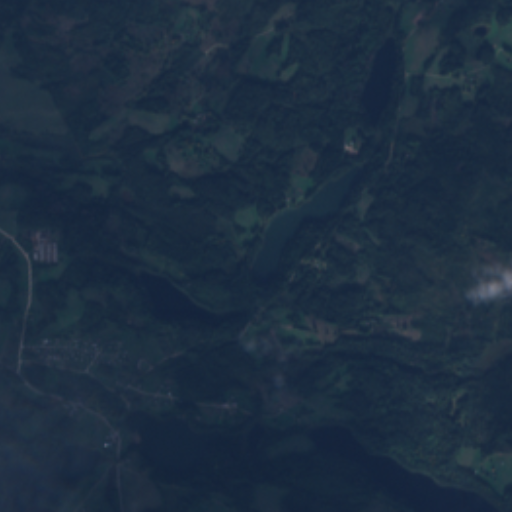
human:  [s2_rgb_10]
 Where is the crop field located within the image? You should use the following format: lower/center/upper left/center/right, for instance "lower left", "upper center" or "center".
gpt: The crop field is located in the upper of the image.
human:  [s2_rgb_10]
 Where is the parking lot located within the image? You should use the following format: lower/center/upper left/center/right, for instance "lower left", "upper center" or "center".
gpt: The parking lot is located in the lower left of the image.
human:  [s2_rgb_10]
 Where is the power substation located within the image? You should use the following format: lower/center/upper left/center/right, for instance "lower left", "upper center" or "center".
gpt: The power substation is located in the lower left of the image.
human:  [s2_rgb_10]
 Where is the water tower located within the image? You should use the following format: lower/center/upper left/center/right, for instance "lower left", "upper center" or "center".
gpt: The water tower is located in the lower left of the image.
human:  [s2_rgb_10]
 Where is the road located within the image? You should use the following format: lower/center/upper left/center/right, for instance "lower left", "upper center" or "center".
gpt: There is no road in the image.